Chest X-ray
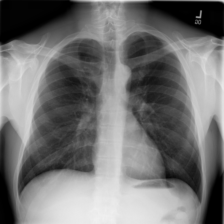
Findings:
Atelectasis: negative
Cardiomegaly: negative
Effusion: negative
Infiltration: negative
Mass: negative
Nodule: negative
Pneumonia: negative
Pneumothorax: negative
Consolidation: negative
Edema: negative
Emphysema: negative
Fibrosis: negative
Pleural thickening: negative
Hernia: negative